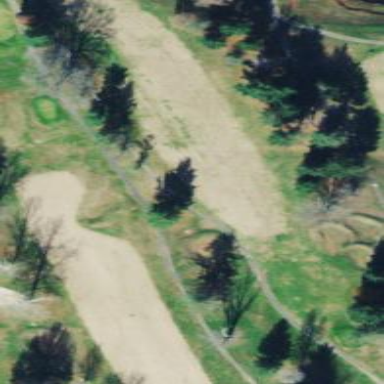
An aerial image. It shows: Golf fairway in the image.